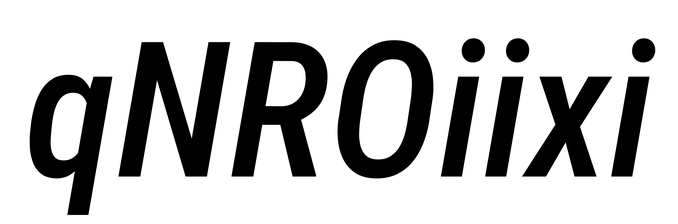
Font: Roboto-Italic_Condensed_Medium_Italic